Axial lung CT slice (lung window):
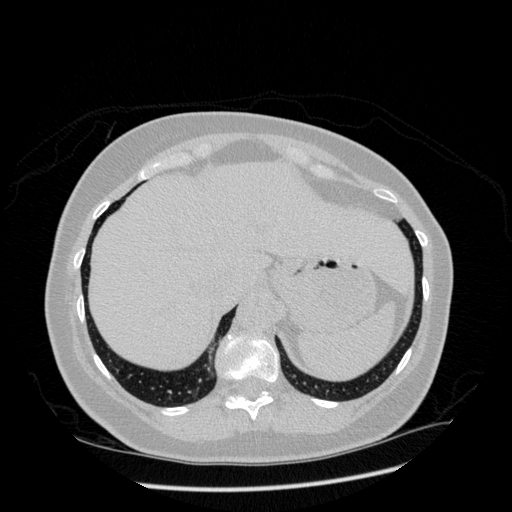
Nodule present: no